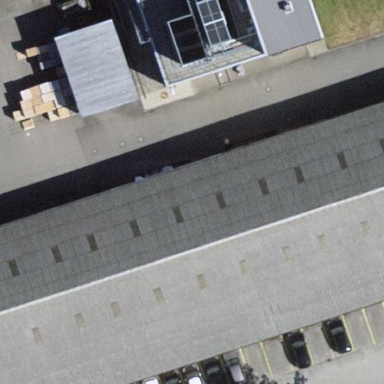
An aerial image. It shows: Industrial building.